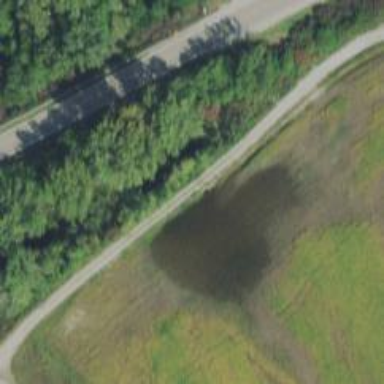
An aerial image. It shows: Service road along levee embankment.